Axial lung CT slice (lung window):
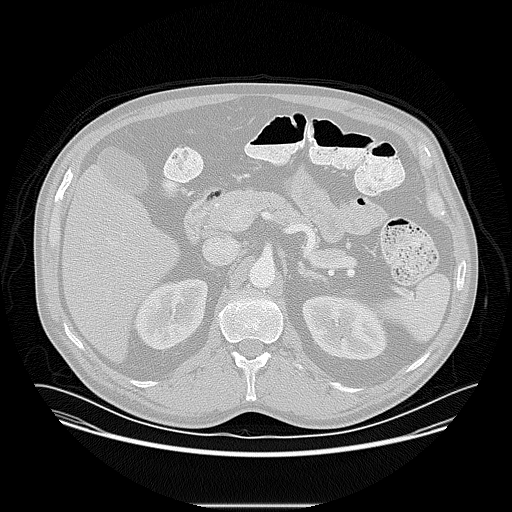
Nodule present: no